Interaction volume radius: 10 \u00c5
Interaction volume height: 30 \u00c5
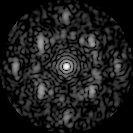
Disorder parameter: 0.5618